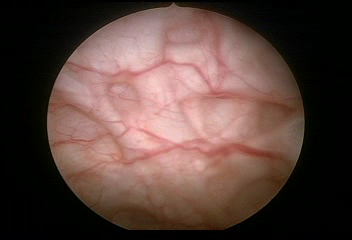
Modality: WLC
Class: Normal mucosa
Bladder cancer association: No